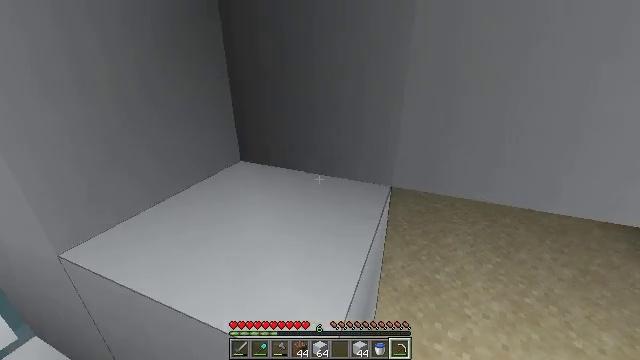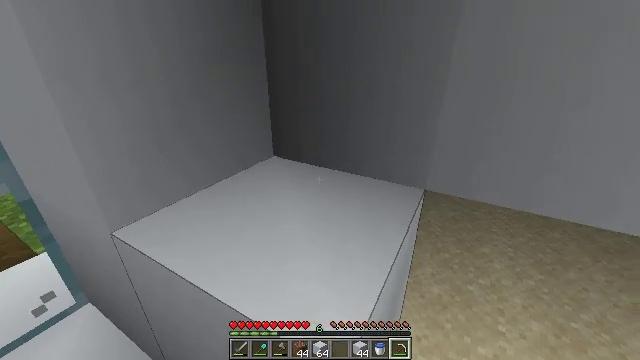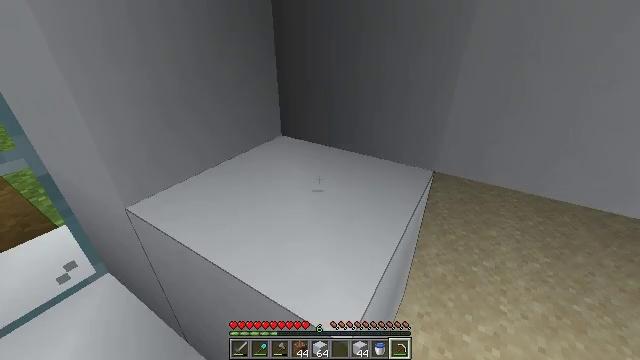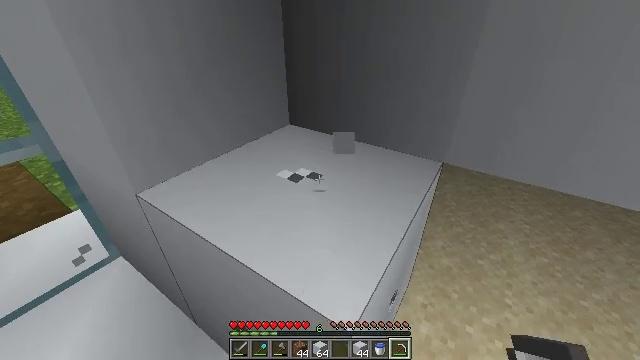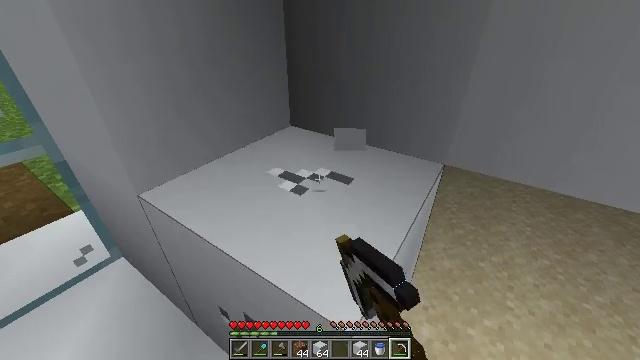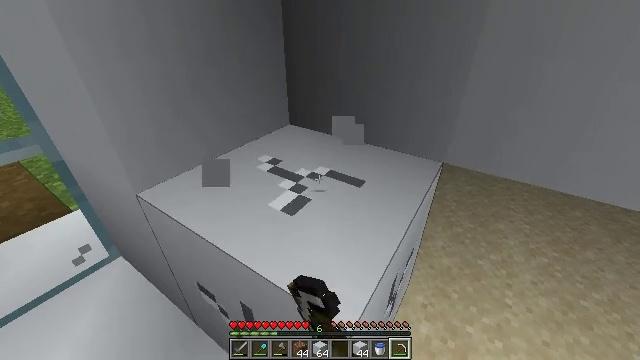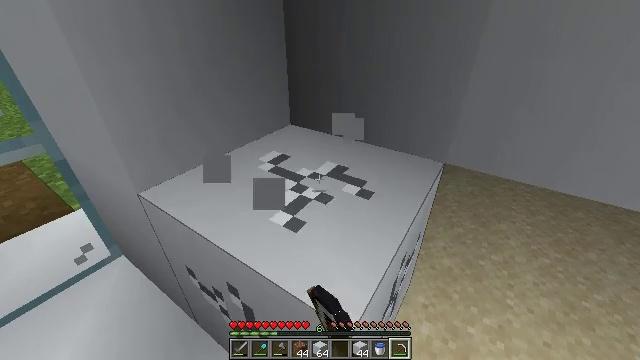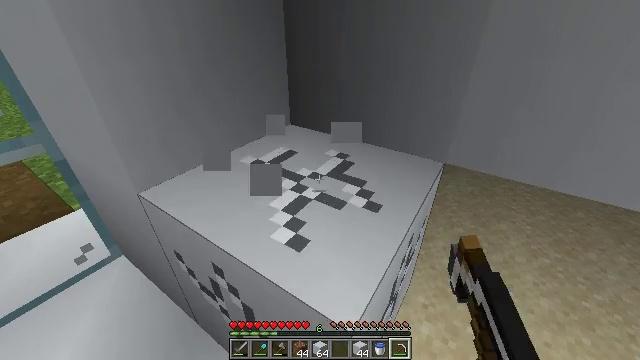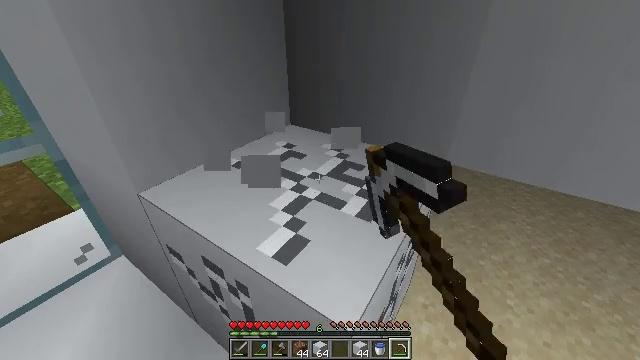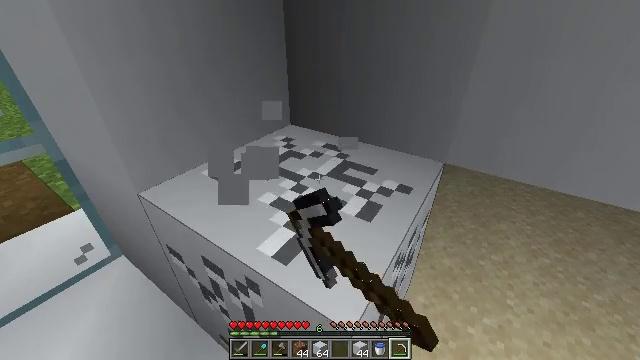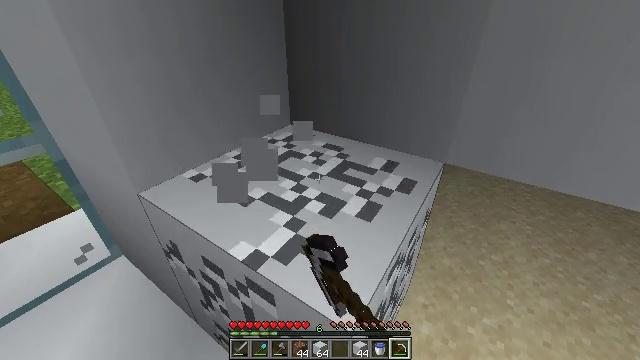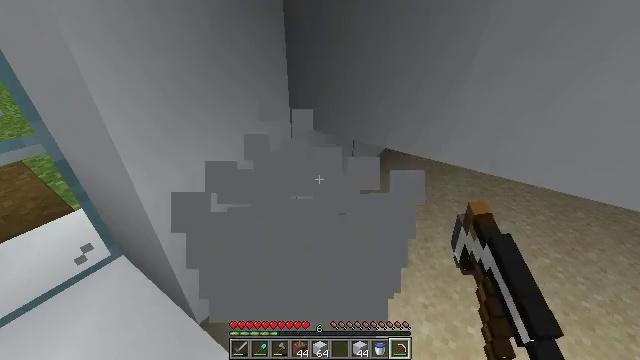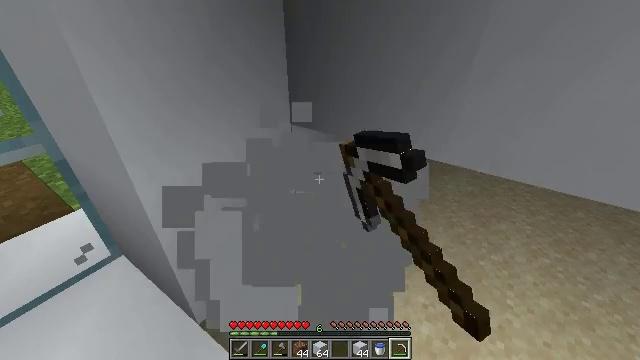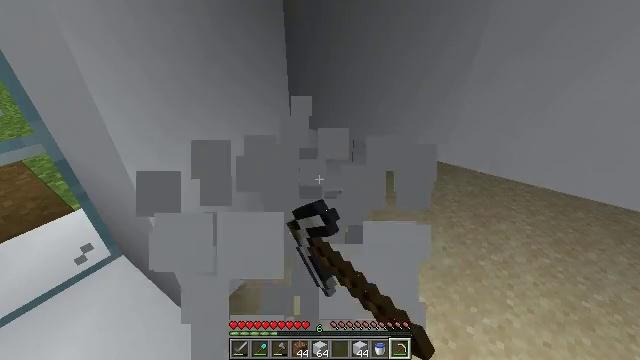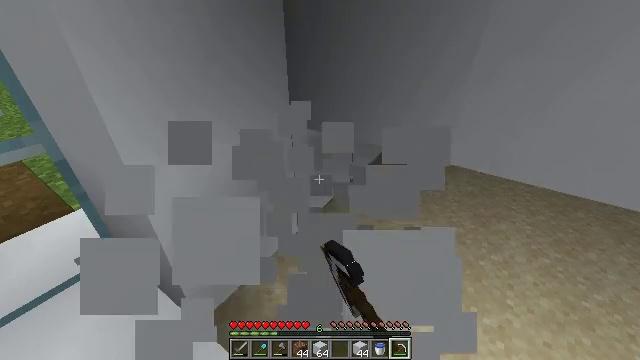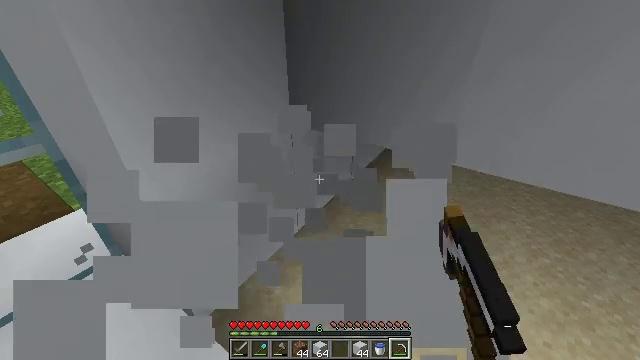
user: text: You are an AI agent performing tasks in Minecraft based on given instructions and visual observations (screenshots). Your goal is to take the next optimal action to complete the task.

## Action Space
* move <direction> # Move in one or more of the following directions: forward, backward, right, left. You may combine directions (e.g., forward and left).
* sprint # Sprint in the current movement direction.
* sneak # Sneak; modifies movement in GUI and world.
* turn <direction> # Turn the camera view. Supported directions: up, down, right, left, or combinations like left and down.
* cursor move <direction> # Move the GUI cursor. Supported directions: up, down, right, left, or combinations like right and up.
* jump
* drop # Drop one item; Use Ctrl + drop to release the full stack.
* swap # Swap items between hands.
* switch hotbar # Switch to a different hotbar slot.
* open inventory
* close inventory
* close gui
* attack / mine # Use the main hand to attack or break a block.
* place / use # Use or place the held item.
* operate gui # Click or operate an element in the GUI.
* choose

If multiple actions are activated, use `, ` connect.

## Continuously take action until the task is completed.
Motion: motion action
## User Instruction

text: Use tools to mine the white concrete.
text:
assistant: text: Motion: turn left
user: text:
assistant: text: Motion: turn left and down
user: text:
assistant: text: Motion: turn left and down, attack / mine
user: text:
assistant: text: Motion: attack / mine
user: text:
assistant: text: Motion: attack / mine
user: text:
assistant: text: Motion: attack / mine
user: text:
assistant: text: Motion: attack / mine
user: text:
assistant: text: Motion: attack / mine
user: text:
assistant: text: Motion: attack / mine
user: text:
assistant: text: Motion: attack / mine
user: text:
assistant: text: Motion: attack / mine
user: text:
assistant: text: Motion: attack / mine
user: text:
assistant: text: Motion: attack / mine
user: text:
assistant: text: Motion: attack / mine
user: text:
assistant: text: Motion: attack / mine
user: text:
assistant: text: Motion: attack / mine
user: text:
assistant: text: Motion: turn left, attack / mine
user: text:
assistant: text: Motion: turn left, attack / mine
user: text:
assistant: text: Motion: turn left, attack / mine
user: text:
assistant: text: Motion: turn left, attack / mine
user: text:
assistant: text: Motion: attack / mine
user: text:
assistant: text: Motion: attack / mine
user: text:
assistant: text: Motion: attack / mine
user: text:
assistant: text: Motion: attack / mine
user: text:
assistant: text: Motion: attack / mine
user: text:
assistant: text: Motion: attack / mine
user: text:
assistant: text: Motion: attack / mine
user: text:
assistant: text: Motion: turn up, attack / mine
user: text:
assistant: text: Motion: turn left and up, attack / mine
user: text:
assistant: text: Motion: turn left and up, attack / mine